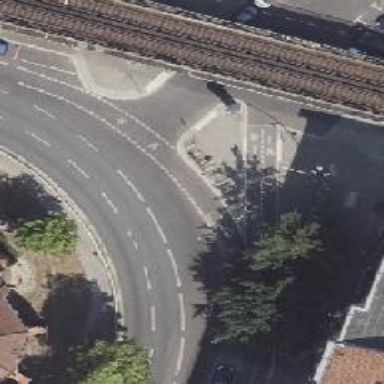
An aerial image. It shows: Cycle lane with asphalt surface and kerb separation on the left side.